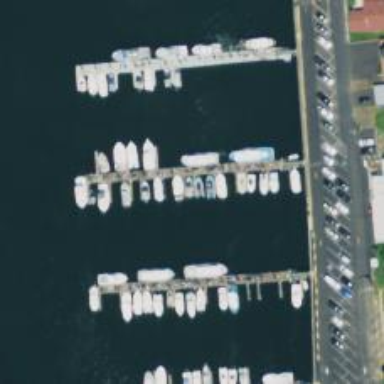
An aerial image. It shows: Man-made pier.